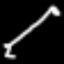
Label: pencil